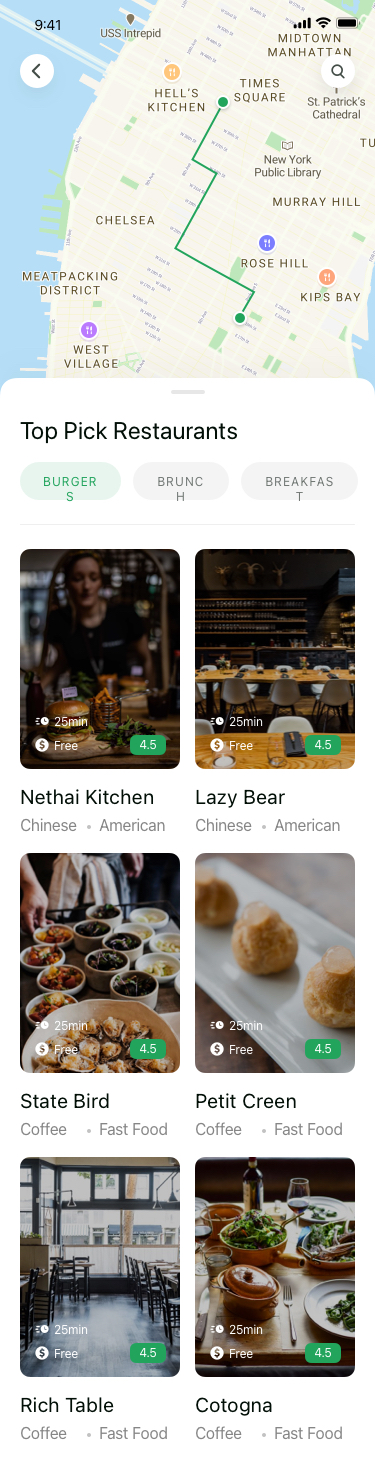
Text in this UI design:
Brunch
Breakfast
Burgers
Top Pick Restaurants